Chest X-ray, AP view. Patient: 17 years old, sex F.
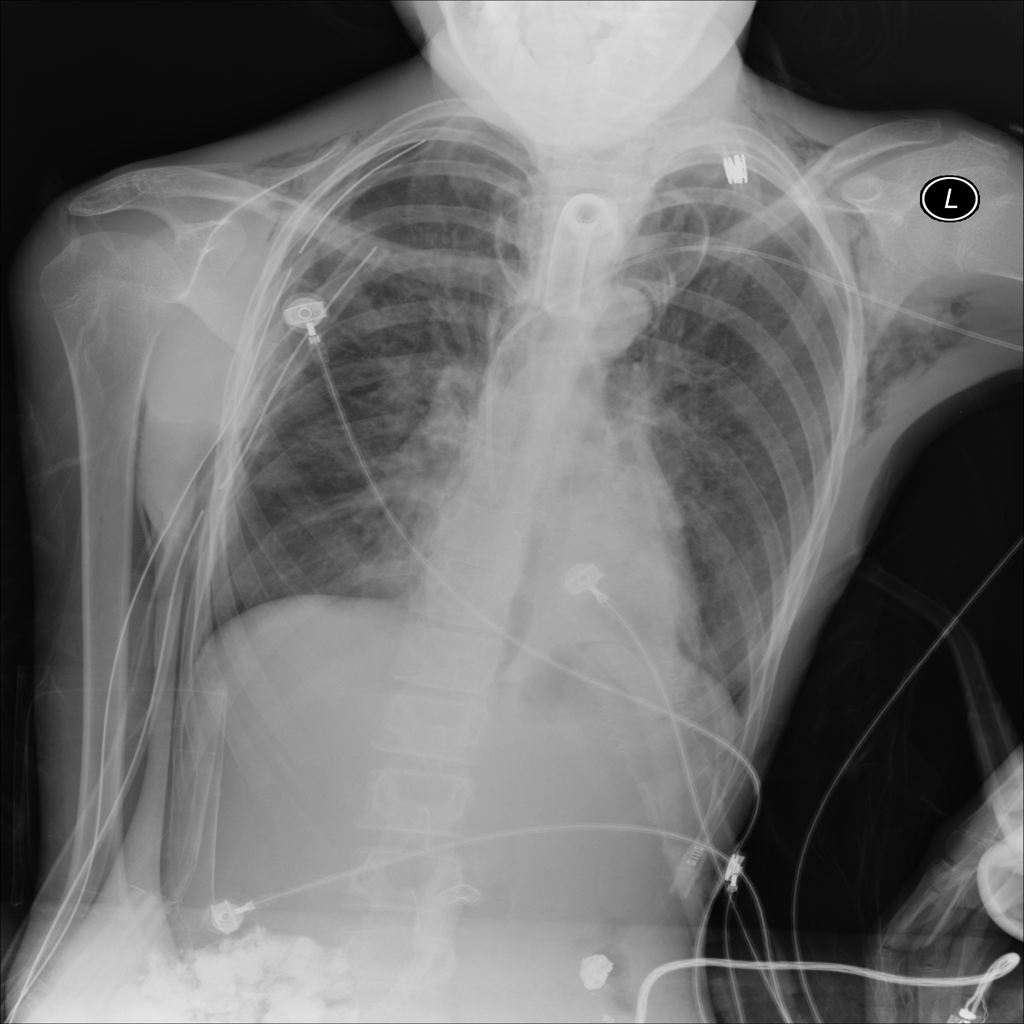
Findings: No Finding